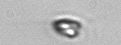
Label: Pyramimonas